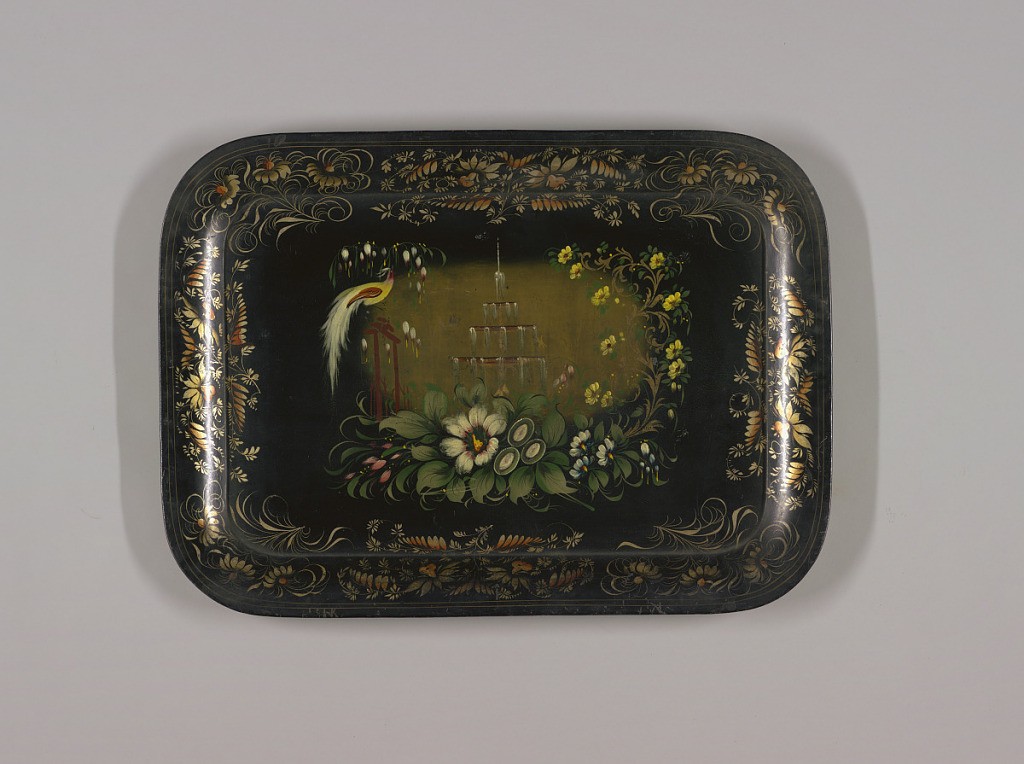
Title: Tray
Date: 1800–1825
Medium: Enameled and gilt tôle
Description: Rectangular, black ground, gilded foliate border. Center shoes fountain and bird.